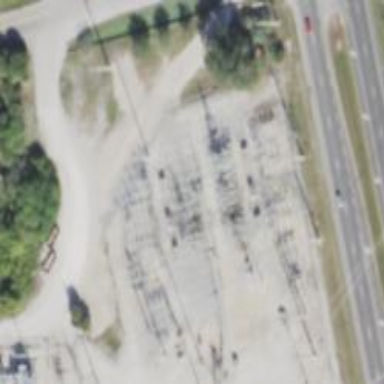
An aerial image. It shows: Switch used for power control.